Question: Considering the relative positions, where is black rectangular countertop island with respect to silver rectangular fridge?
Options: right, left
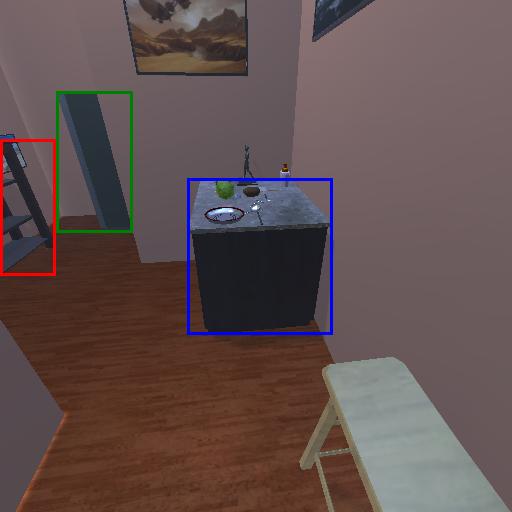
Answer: right